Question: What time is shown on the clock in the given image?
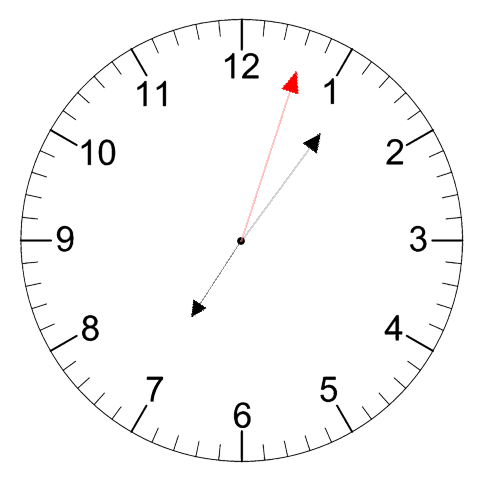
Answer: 07:06:03